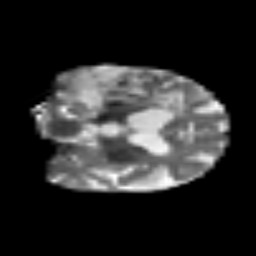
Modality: T2w
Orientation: coronal
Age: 67
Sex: male
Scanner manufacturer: siemens
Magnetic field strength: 3 T
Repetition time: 3.2 s
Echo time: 0.081 s